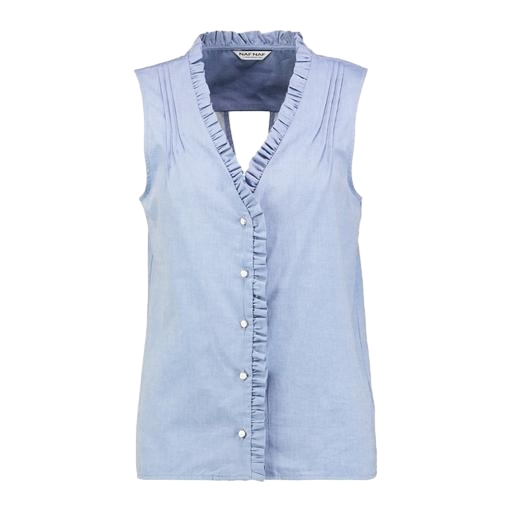
blue sleeveless button-down shirt, blue sleeveless shirt, blue v-neck top only macy, white background